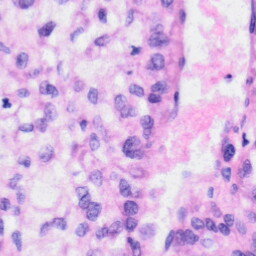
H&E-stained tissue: Liver